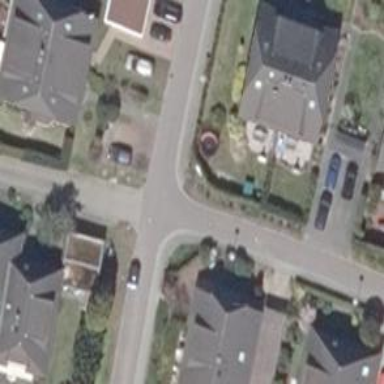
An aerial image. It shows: Residential road with asphalt surface.